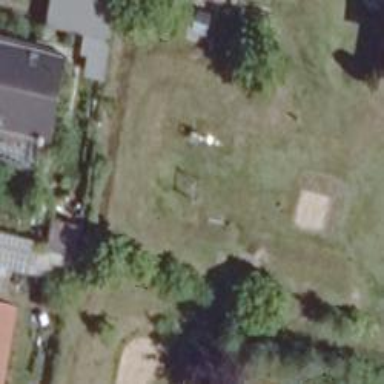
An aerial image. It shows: Playground area for leisure land.